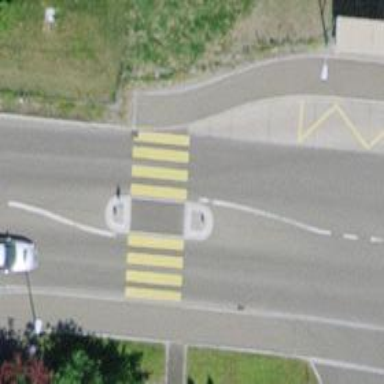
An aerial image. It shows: Uncontrolled zebra crossing with central island.